Question: I want to show a relation between two persons in a datagridview (C# Windowsforms).
So, I made a (MS Access) table with persons. Each person has an unique number as its PK. Thereafter I made a Relation table. In this table I have a column for person 1 (FK), a column for the relation and a column for person 2 (FK).
This looks like this:

Now I tried to show this in a datagridview with columns that show 'Fname', 'Lname', 'DOB', 'Relation', 'Fname', 'Lname', 'DOB'. I tried a lot, but I can't let it work.
I hope someone can let me know how the (SQL) 'select' query should look like or what I should do to make this work.
Thanks a lot!
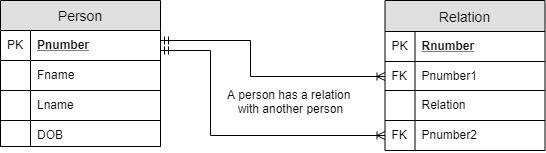
Answer: You will need to use two references of your 'Person' table in your query, since, for each record in your 'Relation' table, are to be displayed from your 'Person' table.
Therefore, you'll need to use a query along the lines of:
'''
select
p1.fname,
p1.lname,
p1.dob,
r.relation,
p2.fname,
p2.lname,
p2.dob
from
(relation r inner join person p1 on r.pnumber1 = p1.pnumber)
inner join
person p2 on r.pnumber2 = p2.pnumber
'''